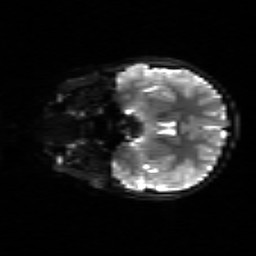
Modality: sbref
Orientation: coronal
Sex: female
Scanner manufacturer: siemens
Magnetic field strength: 3 T
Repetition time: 5 s
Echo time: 0.071 s